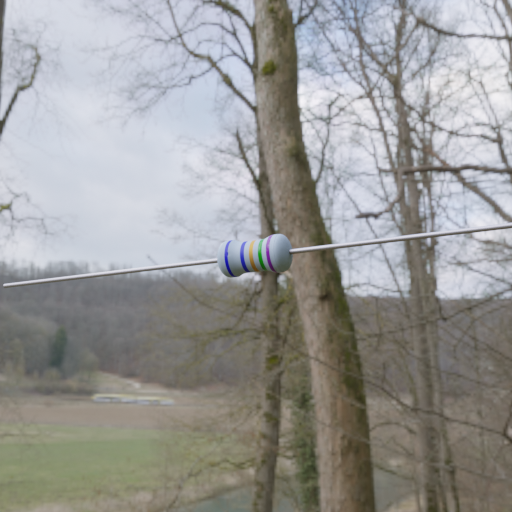
Resistor colour bands (in order): blue, blue, gold, green, violet